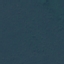
Label: Forest